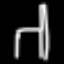
Label: chair